Question: I have a SQL table with model year from and model year to, in filter I need to select only one parameter year and I want to get all models which are in that year gap.
'''
<?php
$make= $_POST['make'];
$model= $_POST['model'];
$from= $_POST['year'];
if(!empty($make)){$mysql="and 'make'='$make'";}
if(!empty($model)){$mysql.=" and 'model'='$model'";}
if(!empty($from)){$mysql.=" and 'from'='$from'";}
$spec=$mysqli->query("SELECT * FROM 'cars' WHERE (from <= to AND to>=
from) AND id!='' $mysql ");
while($r = $spec->fetch_object()){
echo "$r->id $r->make $r->model $r->from";
echo"</br>";
?>
'''
With this code I can get only year from. How to get all models with year including from and to? (example: if I choose Audi <PHONE>, I need to get all Audi 100 which were made in 1990). Take a look at my sql table example.

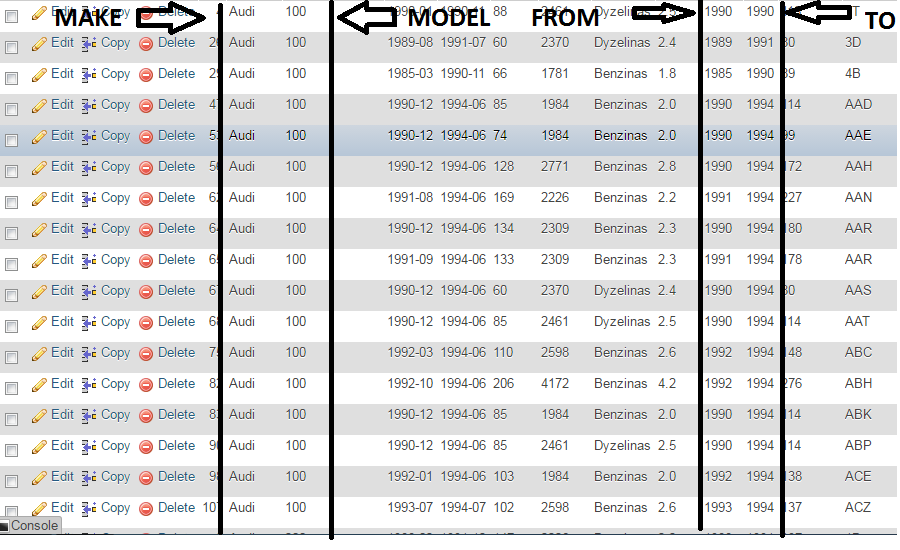
Answer: Seem like you don't have put the full request, but you should be able to do something with this :
'''
WHERE
$year >= 'from'
AND $year <= coalesce('to', 9999)
'''
The 'coalesce()' is here in case you don't have a 'to' date but a NULL instead (still in production).
---
Here is the full version : (As I really can't stand 'mysqli_*' function, and <URL>
'''
<?php
// DB connect
try {
$db = new PDO('mysql:host=localhost;dbname=DB_name', 'username', 'password');
// output as object
$db->setAttribute(PDO::ATTR_DEFAULT_FETCH_MODE, PDO::FETCH_OBJ);
// error SQL as object
$db->setAttribute(PDO::ATTR_ERRMODE, PDO::ERRMODE_EXCEPTION);
$db->exec("SET CHARACTER SET utf8");
} catch (Exception $e) {
echo '<strong>'.$e->getMessage().'</strong><br />'."
";
}
// default parameters
$param = array();
$sql = "SELECT * FROM 'cars' WHERE 'id' != '' ";
if(!empty($_POST['make'])){
$param[':make'] = $_POST['make'];
$sql .= 'AND 'make' = :make ';
}
if(!empty($_POST['model'])){
$param[':model'] = $_POST['model'];
$sql .= 'AND 'model' = :model ';
}
if(!empty($_POST['from'])){
$param[':from'] = $_POST['from'];
$sql .= 'AND :from >= coalesce('from', 0) AND :from <= coalesce('to', 9999) ';
}
// we prepare our request
$stmt = $db->prepare($sql);
// we execute with our parameters
$stmt->execute($param);
while($r = $stmt->fetch()){
echo $r->id.' - '.$r->make.' - '.$r->model.' - '.$r->from;
echo"</br>";
}
'''